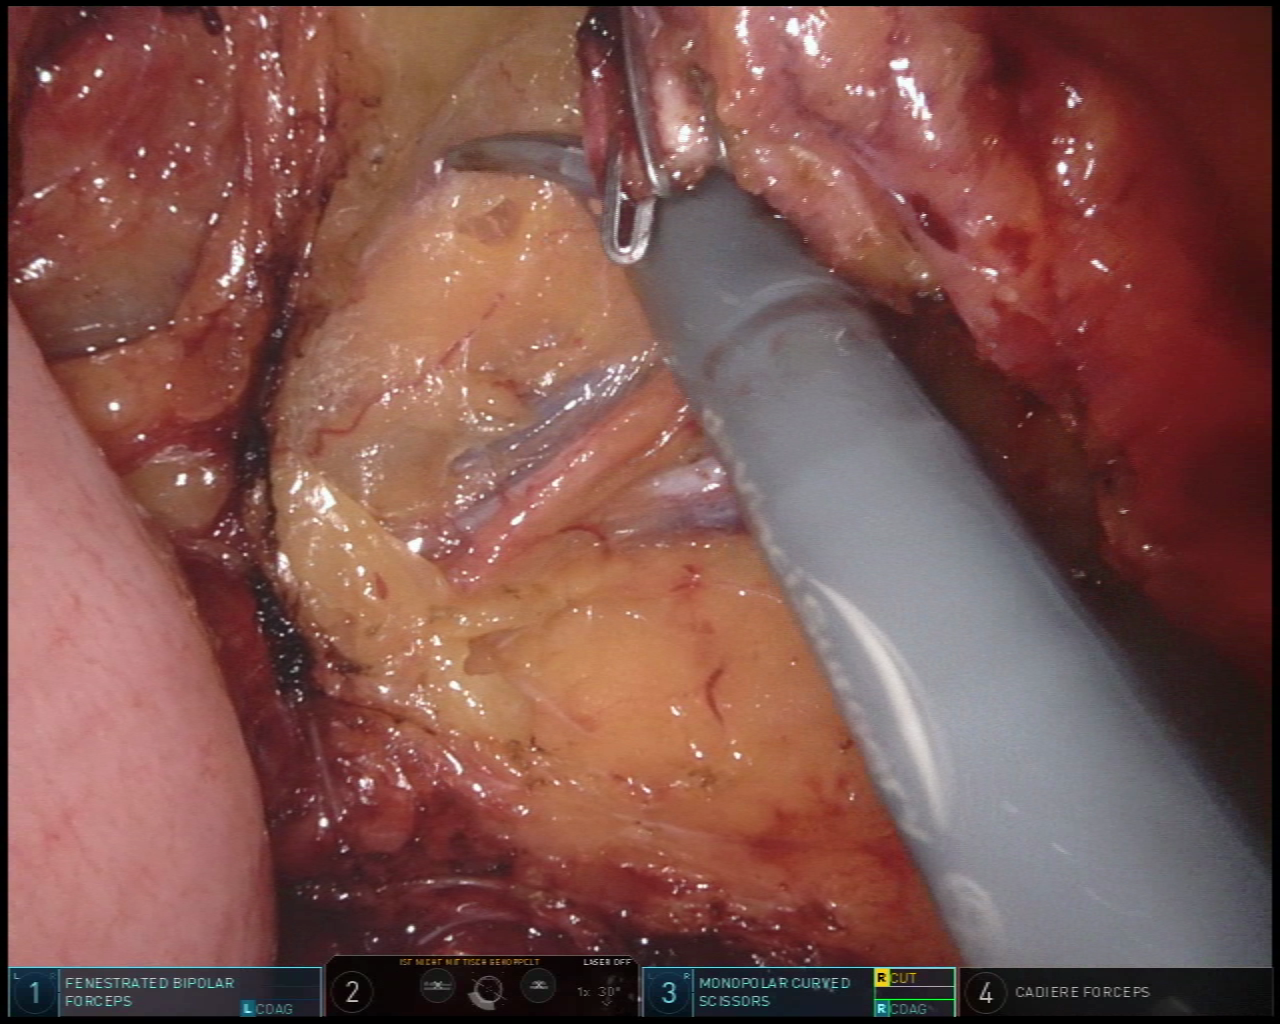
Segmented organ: ureter
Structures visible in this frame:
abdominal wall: no
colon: no
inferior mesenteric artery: no
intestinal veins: no
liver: no
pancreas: no
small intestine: yes
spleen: no
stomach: no
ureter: yes
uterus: no
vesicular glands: no